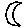
Label: moon